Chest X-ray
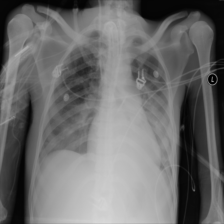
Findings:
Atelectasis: negative
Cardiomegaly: negative
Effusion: positive
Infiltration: positive
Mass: negative
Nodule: negative
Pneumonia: negative
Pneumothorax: negative
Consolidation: negative
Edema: negative
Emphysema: negative
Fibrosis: negative
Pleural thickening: negative
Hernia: negative